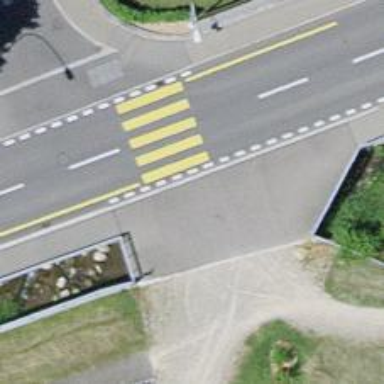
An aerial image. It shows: Zebra crossing on footway.